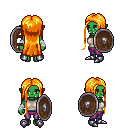
a pixel art fantasy rpg character, female body template, orc, green skin, white sleeveless shirt, magenta pants, light blonde extra-long hairstyle, white cloth bandages, metal boots, shield, four views (front, back, left, right), 2x2 character sprite sheet, small pixel art, hard edges, no anti-aliasing